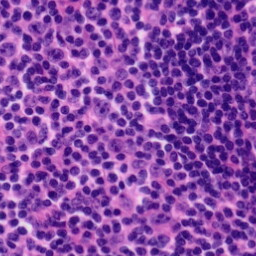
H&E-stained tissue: Tonsil